Question: I've got a situation where I needed to change the solution and project names within a OWIN-based WebAPI website. Everything worked great before this change, and to my knowledge the renaming was successful because of the following:
1. The solution builds fine and all my unit tests run sucessfully both locally and on our TeamCity build server
2. The application runs fine on our test server (full IIS 8) and in production (also full IIS 8)
My issue is that after this rename I can not get the Startup class to execute when I run this in IIS Express no matter what I try. I suspect there is some cached folder that contains multiple Startup class on my machine because in our test environment I needed to remove all the old DLLs that were using the previous name before things started working.
I know Startup isn't executing because I have breakpoints in it that are not firing (and in fact are not enabled because VS doesn't see the symbols loaded):

Here's what I've tried thus far:
- - -
In my case I'm specifying the Startup class using the following in my Startup.cs:
'[assembly: OwinStartup(typeof(Startup))]'
...but again, this all worked just fine before I tried to renaming the solution and projects. I don't think this is a general IIS Express problem either because I can successfully run other OWIN-based solutions locally (e.g., our implementation of <URL> without issues...although that solution didn't require any name changes.
Is there some other aspect of using IIS Express that might get tripped up by changing the name of a solution or project file?
<URL>
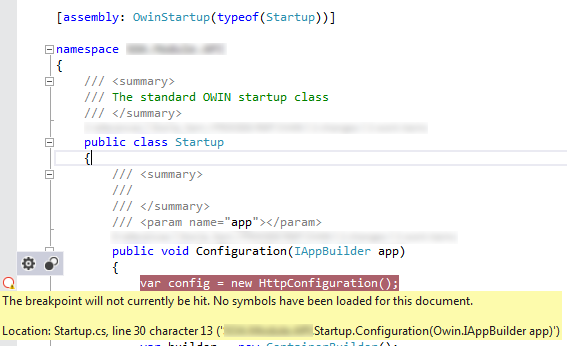
Answer: While I can't fully explain this solves the issue, I was able to fix this by changing my projects to build to the regular 'bin/' folder.
I apologize for not mentioning this in my original question, because I didn't think it was relevant, but I had previously changed my ASP.NET project to build to 'bin\Debug' and 'bin\Release' depending on the configuration. This seemed to work just fine, but caused this issue once I changed the name of the projects.